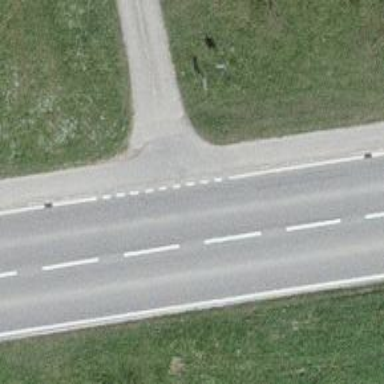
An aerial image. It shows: Unmarked crossing on the road.